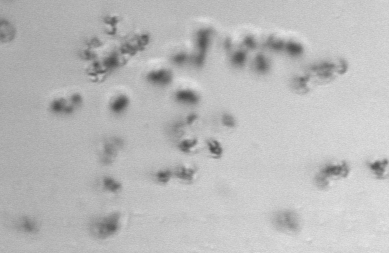
Label: Phaeocystis